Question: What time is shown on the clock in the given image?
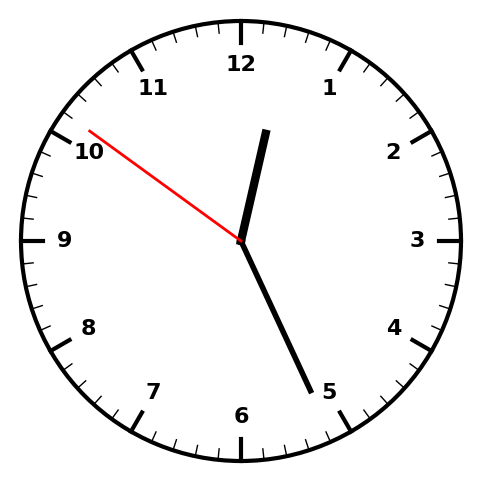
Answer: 12:25:51